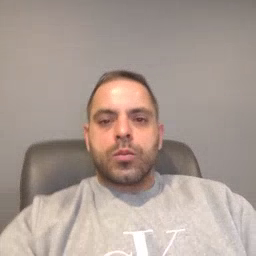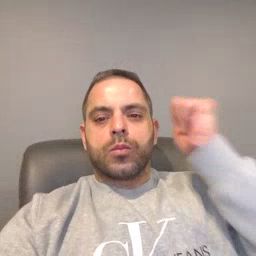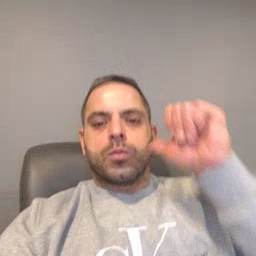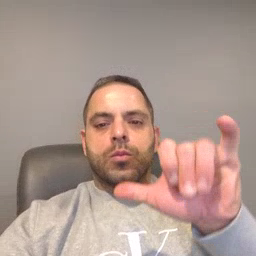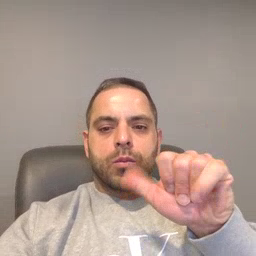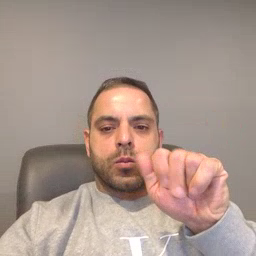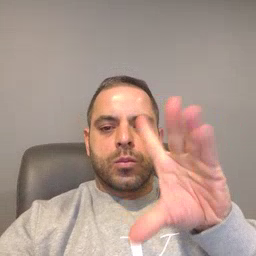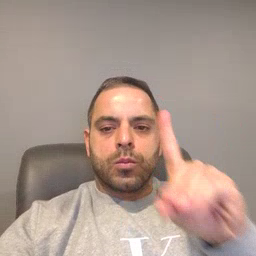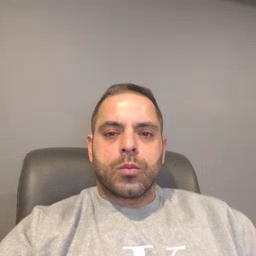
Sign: backyard